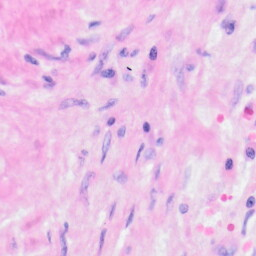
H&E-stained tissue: Kidney